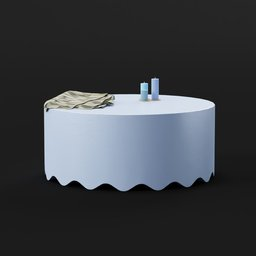
Label: furniture